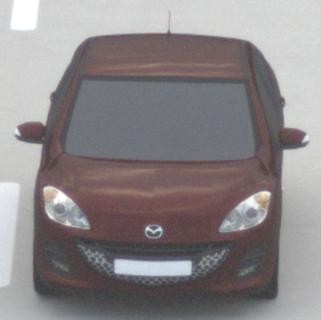
Make: Mazda
Model: 3 1.6
Detailed model: 3 (BL)
Model produced from: 2009/05
Model produced until: 2010/12
Doors: 5
Color: red
Road condition: dry road
Daytime: morning or afternoon
Contrast: low contrast